Field crop: tomato
Growth stage: 2
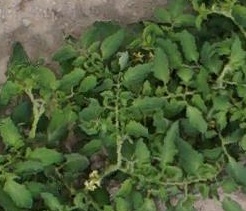
Species: tomato